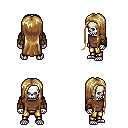
a pixel art fantasy rpg character, male body template, skeleton, brown long-sleeve shirt, gold greaves, blonde extra-long hairstyle, cloth bracers, four views (front, back, left, right), 2x2 character sprite sheet, small pixel art, hard edges, no anti-aliasing